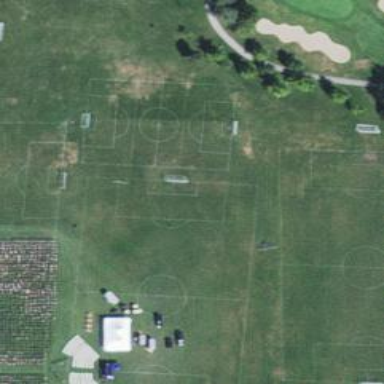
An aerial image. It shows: Soccer pitch designated for leisure and sports activities.